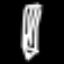
Label: pencil